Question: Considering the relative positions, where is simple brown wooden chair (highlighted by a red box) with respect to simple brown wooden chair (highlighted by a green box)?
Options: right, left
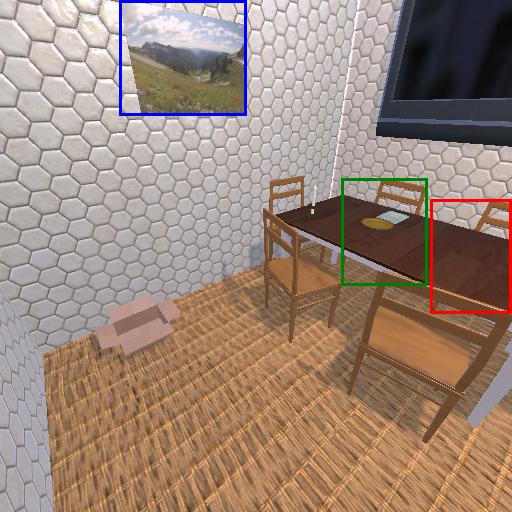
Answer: right